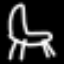
Label: chair